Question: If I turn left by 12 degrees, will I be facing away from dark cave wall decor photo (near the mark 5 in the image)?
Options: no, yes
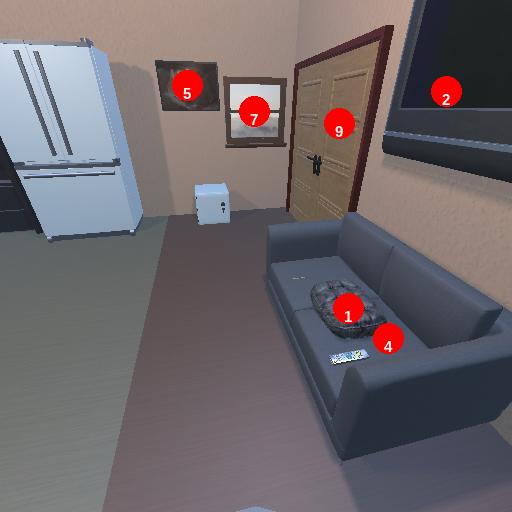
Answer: no